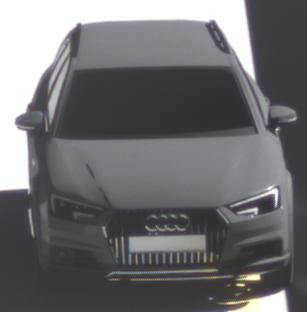
Make: Audi
Model: A4 Allroad 45 TFSI
Detailed model: A4 (B9) allroad
Model produced from: 2019/02
Model produced until: 2019/05
Doors: 5
Color: gray
Road condition: dry road
Daytime: morning or afternoon
Contrast: high contrast